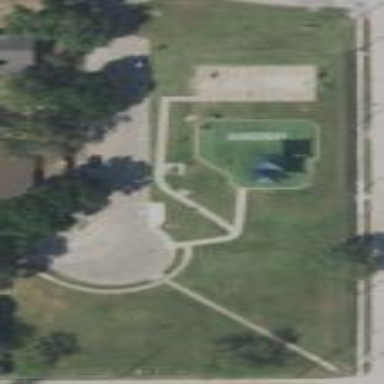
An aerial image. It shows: Park.